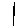
Label: line